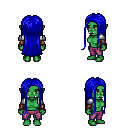
a pixel art fantasy rpg character, female body template, orc, green skin, steel arm armor, magenta pants, blue extra-long hairstyle, leather bracers, four views (front, back, left, right), 2x2 character sprite sheet, small pixel art, hard edges, no anti-aliasing